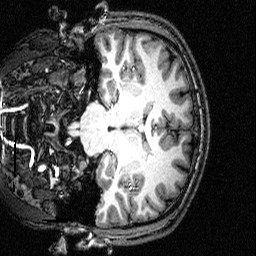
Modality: T1w
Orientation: coronal
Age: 25
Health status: healthy
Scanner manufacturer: siemens
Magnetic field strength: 3 T
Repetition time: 2.5 s
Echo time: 0.00393 s